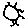
Label: sun